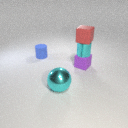
large cyan metal sphere to the right of small blue rubber cylinder